Question: I am making a basic discord bot (python) and it should print out into the terminal who messaged what and in what channel. The only issue is when it prints out the message part in the terminal it is blank as if nothing was there. My code is intended to respond but it isn't "seeing" what I message in discord. There is no error message.

'''
import discord
import random
import os
client = discord.Client(intents=discord.Intents.default())
@client.event
async def on_ready():
print('We have logged in as {0.user}'.format(client))
@client.event
async def on_message(message):
username = str(message.author).split('#')[0]
user_message = str(message.content)
channel = str(message.channel.name)
print(f'{username}: {user_message} ({channel}))')
'''
Then I would make it respond to what I messaged but it doesn't SEE the message.
If it's a really stupid mistake sorry I'm a starter
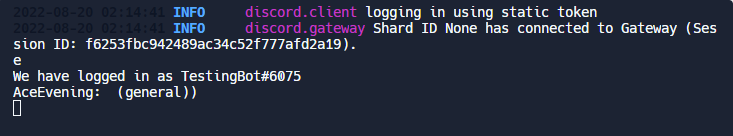
Answer: you should activate the in discord.com/developers/applications then replace :
'discord.Client(intents=discord.Intents.default())'
With
'''
intents = discord.Intents.default()
intents.message_content = True
discord.Client(intents=intents)
'''
<URL>